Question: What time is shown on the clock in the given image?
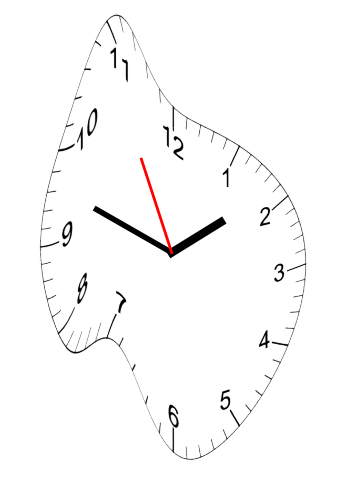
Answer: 01:47:55